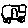
Label: car